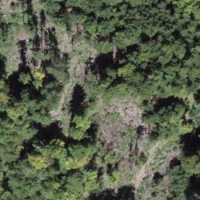
EUNIS habitat code: 44
Species observed at this site:
Teucrium scorodonia